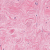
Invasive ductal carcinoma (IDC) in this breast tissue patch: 0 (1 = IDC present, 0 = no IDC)